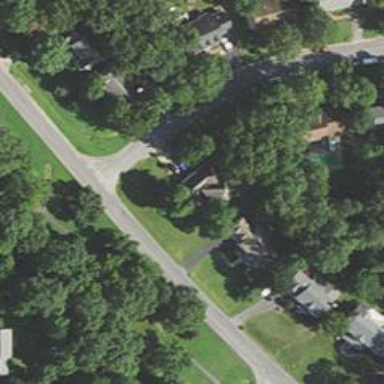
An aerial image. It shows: Driveway.